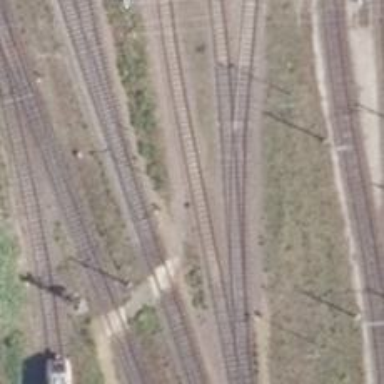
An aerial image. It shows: Railway spur service.